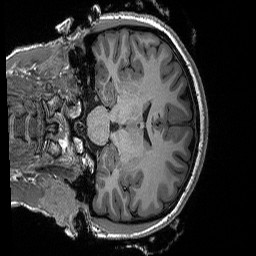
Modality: T1w
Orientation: coronal
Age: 20
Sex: female